Question: I'm going crazy! no idea what I'm doing wrong, it just won't work..
this is my code:
'''
@import "susy";
$susy: (
flow: rtl,
columns: 24,
gutters: .25,
);
.wrapper{
@include container(70em);
}
header{
background-color:red;
height:200px;
}
nav{
@include span(24);
ul{
li{
background-color:orange;
@include span(3);
}
}
}
.block{
@include span(12 of 24);
background-color:blue;
}
.ad{
@include span(12 of 24);
height:300px;
background-color:green;
}
'''
As far as I can tell it's calculating wrong, is this some kind of bug?
here is a picture of how it's rendering for me currently.

why is this happening? (I've tried using a css reset, didn't fix it)
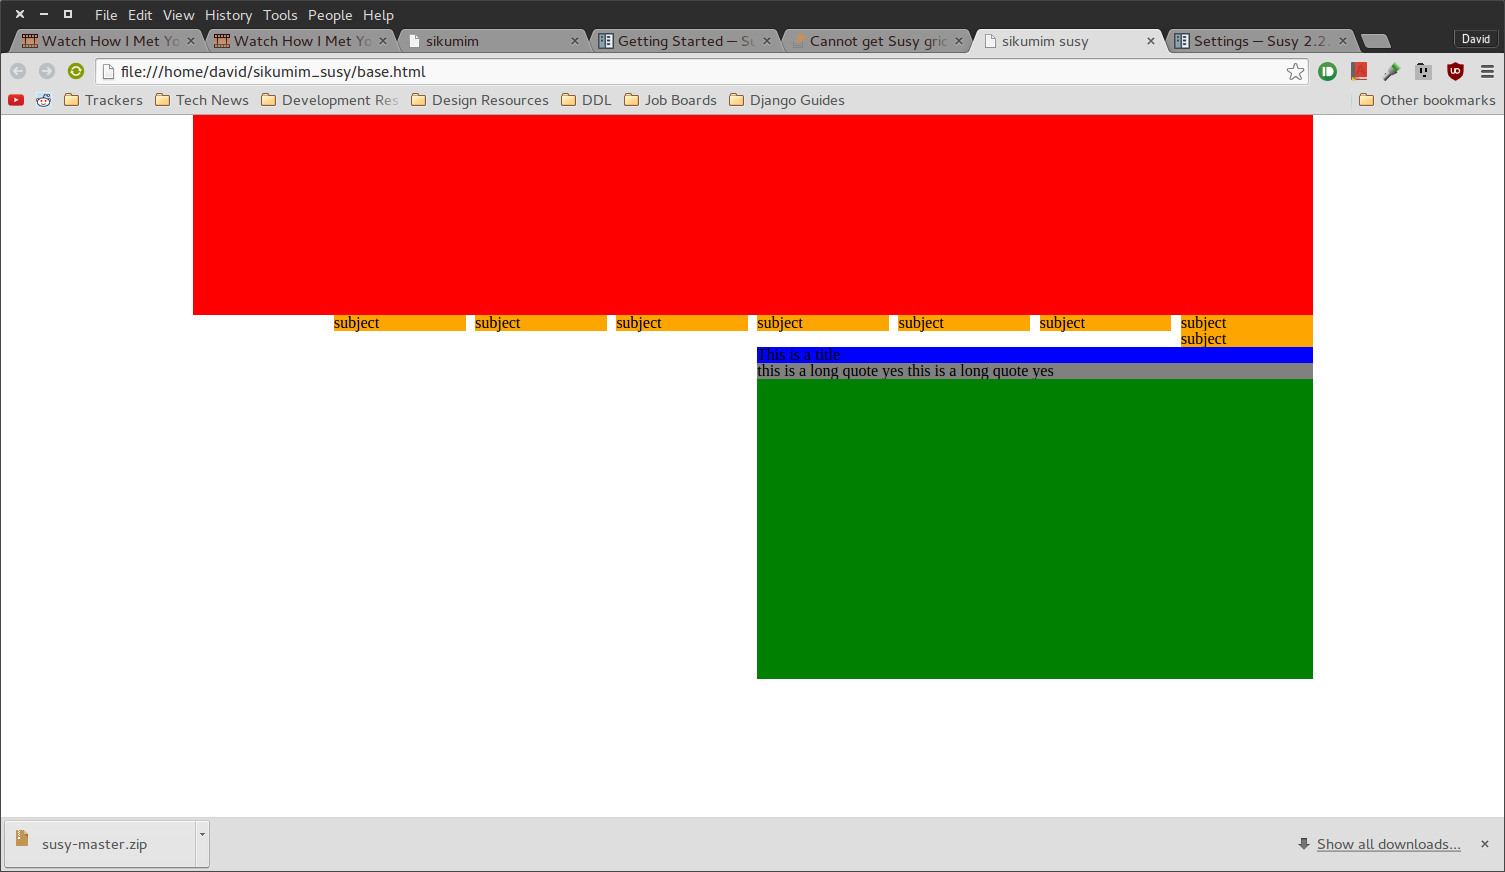
Answer: It would be much easier to help if you gave an indication of what you are hoping to achieve. But I'm guessing the problem is just the last element on each row dropping to the next row. That's because (as with many grid systems) the default setup uses margins for gutters, and you need to remove the final gutter for everything to fit properly. You can do that with the 'last' keyword.
'''
.ad{
@include span(last 12);
}
'''
For your navigation, since you have a number of siblings all the same size, you maybe want to use the 'gallery' mixin as a shortcut to handle that for you:
'''
li{
@include gallery(3);
}
'''
The other solution would be to use 'split' or 'inside' gutters, which don't require any removal:
'''
$susy: (
flow: rtl,
columns: 24,
gutters: .25,
gutter-position: split,
);
'''